Chest X-ray. View position: AP
Patient age: 31
Patient sex: F
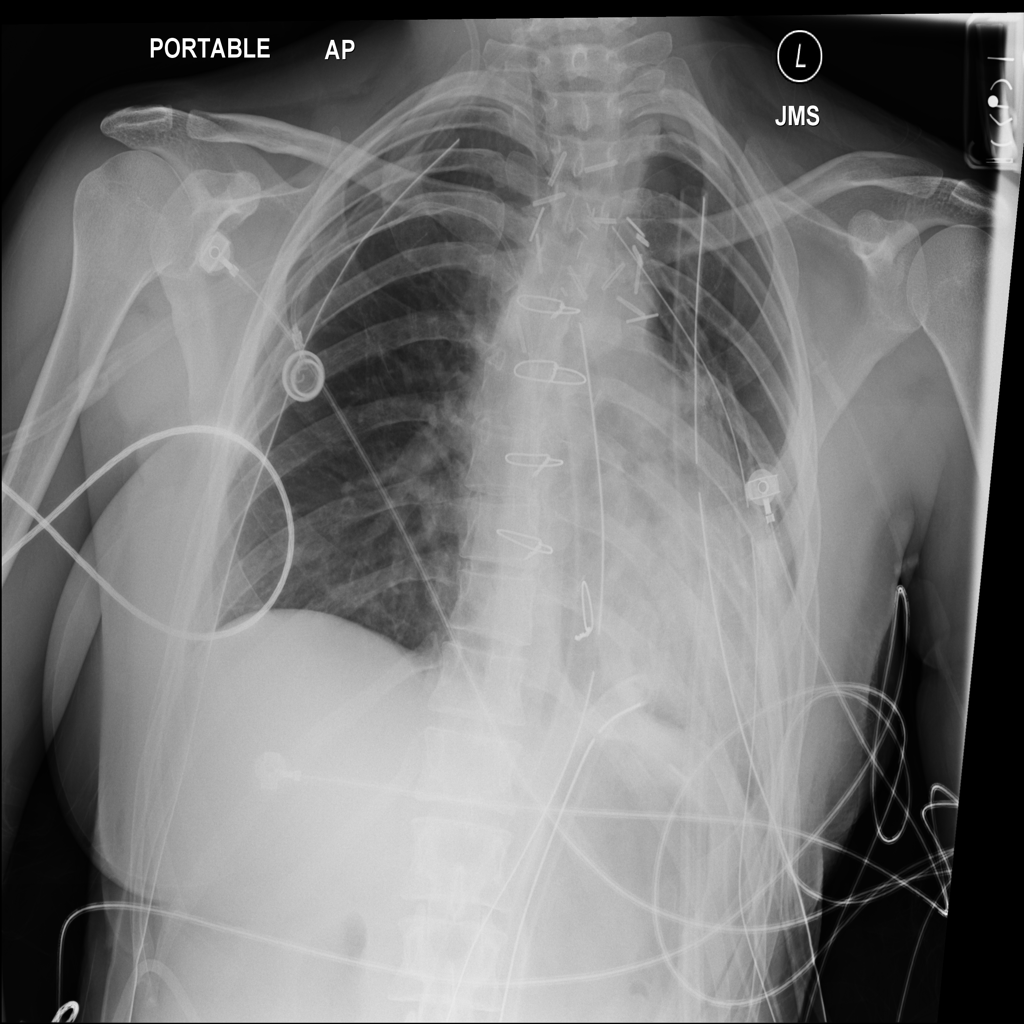
Finding: Pneumothorax